Interaction volume radius: 10 \u00c5
Interaction volume height: 20 \u00c5
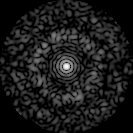
Disorder parameter: 0.813